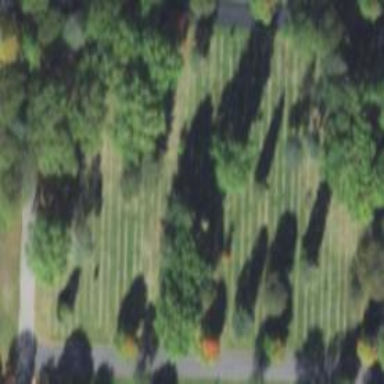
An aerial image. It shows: Historical memorial located in graveyard.